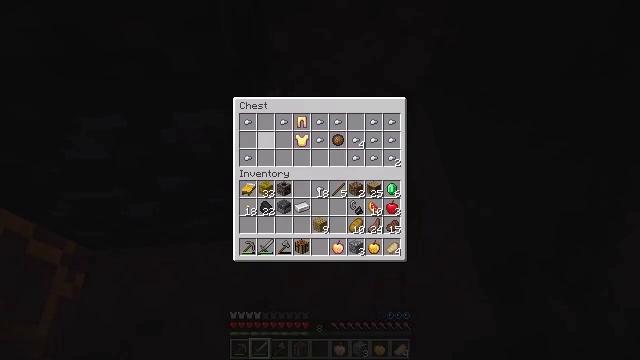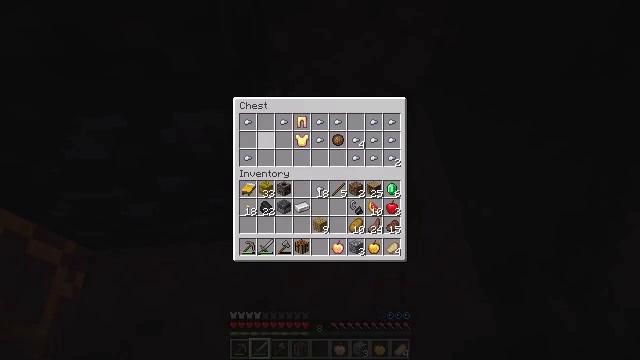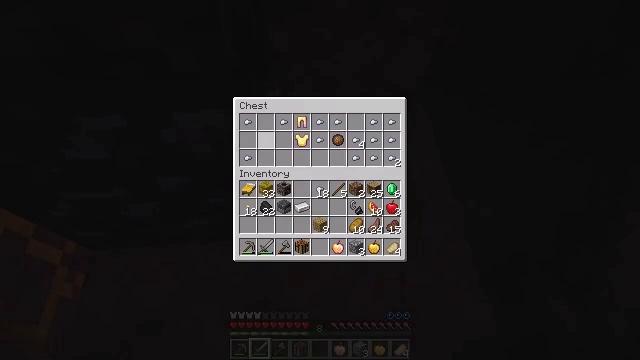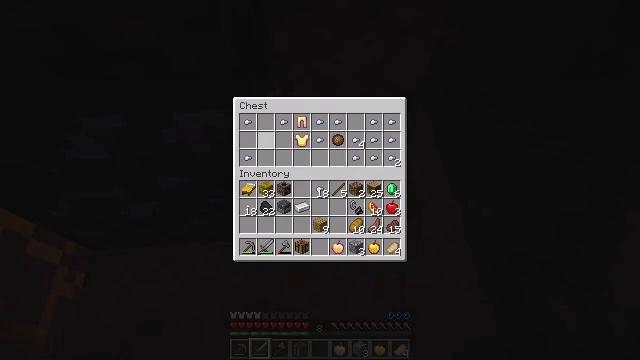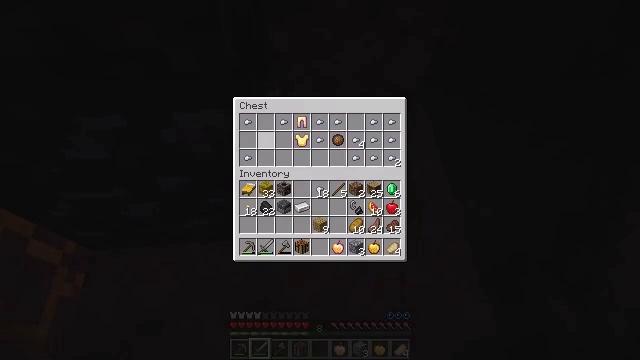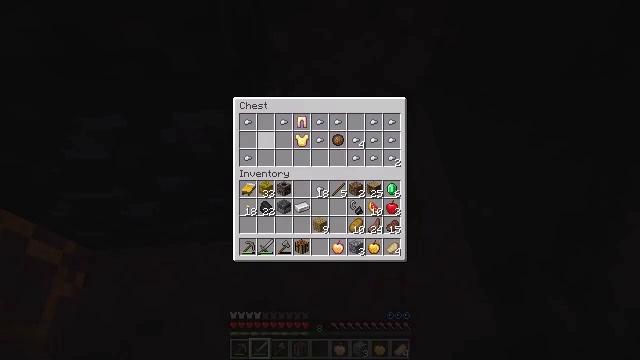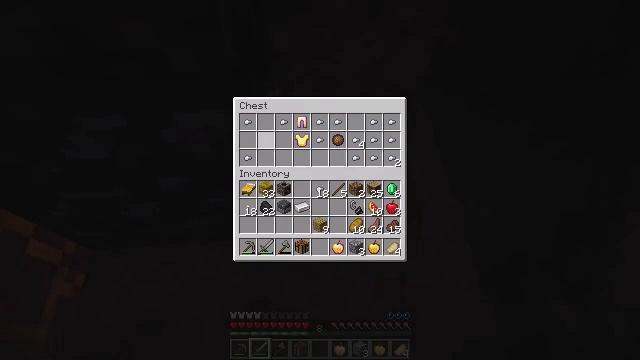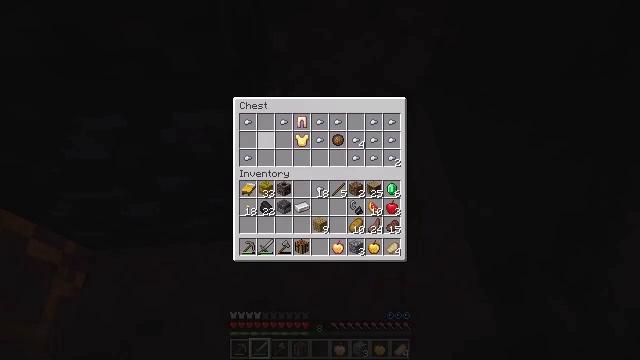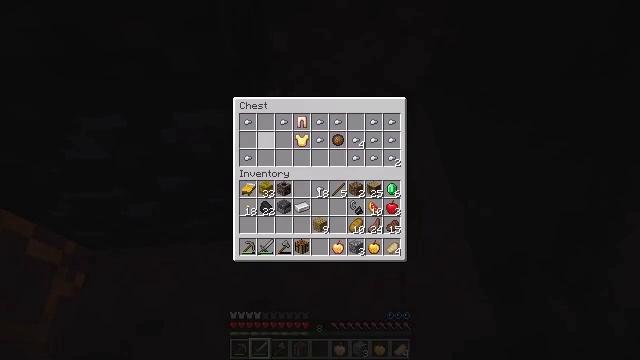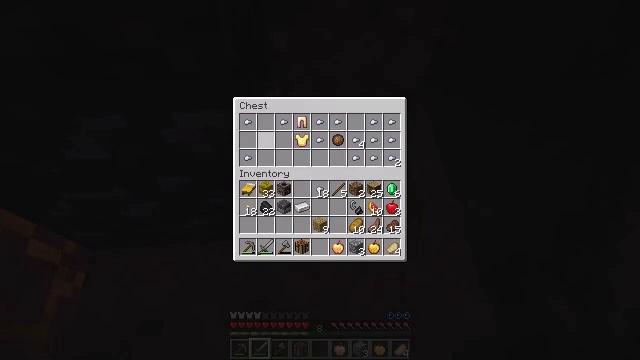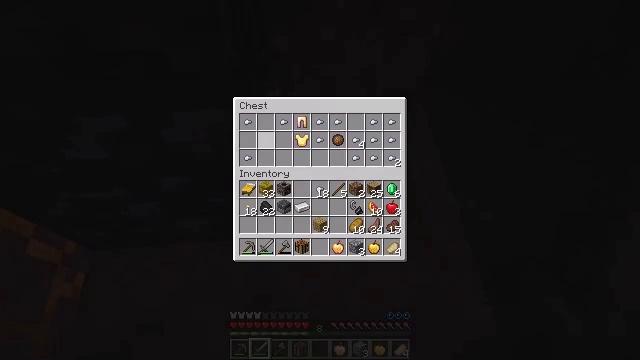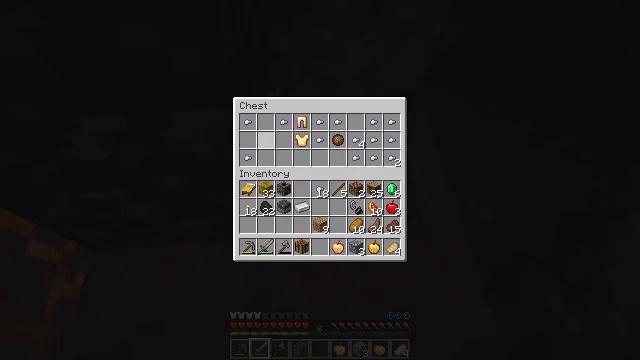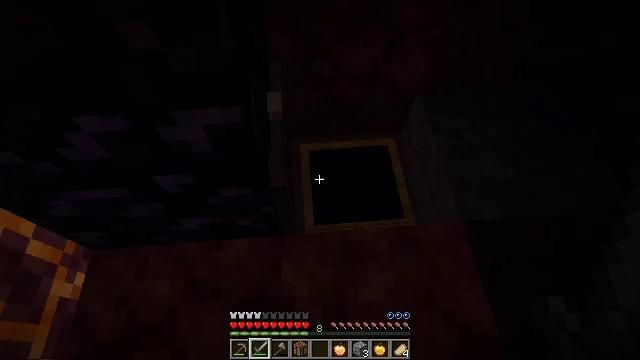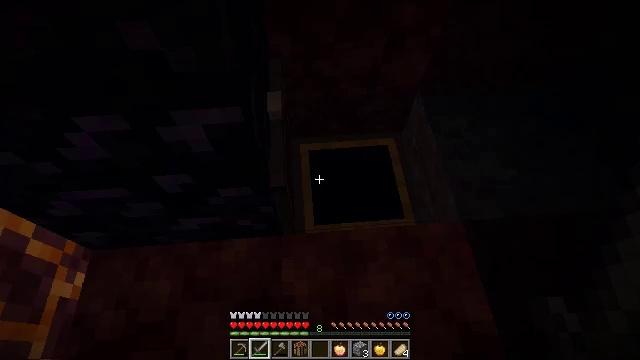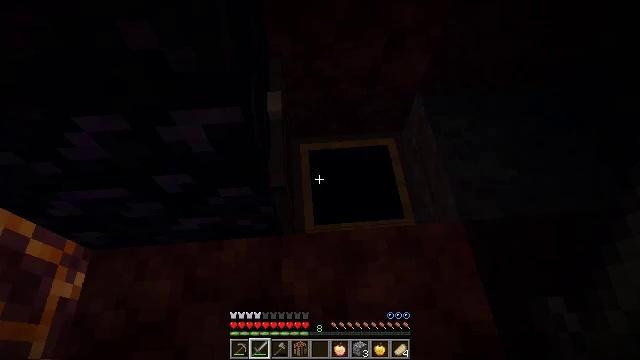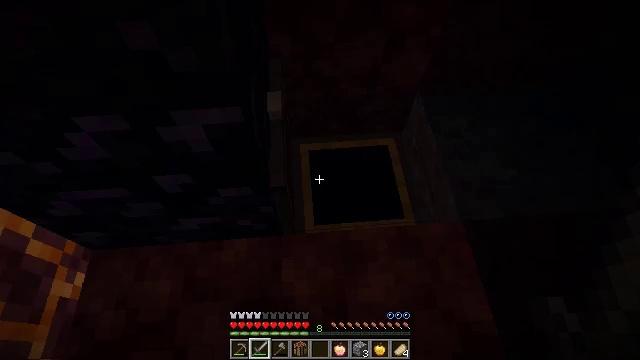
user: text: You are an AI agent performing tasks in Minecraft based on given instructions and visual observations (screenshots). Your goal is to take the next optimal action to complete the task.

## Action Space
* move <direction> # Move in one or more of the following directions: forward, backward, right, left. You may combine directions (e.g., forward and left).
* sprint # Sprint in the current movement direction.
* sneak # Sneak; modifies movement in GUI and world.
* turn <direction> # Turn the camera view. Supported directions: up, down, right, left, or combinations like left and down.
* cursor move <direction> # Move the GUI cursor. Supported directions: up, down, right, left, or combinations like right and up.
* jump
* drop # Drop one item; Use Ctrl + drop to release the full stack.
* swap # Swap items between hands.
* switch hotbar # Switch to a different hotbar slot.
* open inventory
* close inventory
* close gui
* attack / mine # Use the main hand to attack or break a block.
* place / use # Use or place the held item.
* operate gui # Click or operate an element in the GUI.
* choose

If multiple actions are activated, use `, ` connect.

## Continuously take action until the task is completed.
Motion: motion action
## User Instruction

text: Drop a leather chestplate.
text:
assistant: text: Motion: no_op
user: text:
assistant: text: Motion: no_op
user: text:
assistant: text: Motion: no_op
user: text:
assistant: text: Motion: no_op
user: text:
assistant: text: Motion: no_op
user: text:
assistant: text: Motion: no_op
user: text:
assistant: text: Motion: no_op
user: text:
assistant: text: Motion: no_op
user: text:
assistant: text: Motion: no_op
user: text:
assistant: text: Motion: no_op
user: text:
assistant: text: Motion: no_op
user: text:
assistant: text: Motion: no_op
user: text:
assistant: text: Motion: close gui
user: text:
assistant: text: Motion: no_op
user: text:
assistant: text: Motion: no_op
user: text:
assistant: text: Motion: turn left
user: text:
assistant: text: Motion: turn left and up
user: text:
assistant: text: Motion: turn left and up
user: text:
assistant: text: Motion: turn left and up
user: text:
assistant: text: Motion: move forward, turn left and up
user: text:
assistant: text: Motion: move forward
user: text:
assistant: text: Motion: move forward, turn up
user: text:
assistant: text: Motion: move forward, turn right and up
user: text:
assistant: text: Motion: move forward, turn right and up
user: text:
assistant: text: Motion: move forward, turn right, jump
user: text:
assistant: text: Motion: move forward, turn right and down, jump
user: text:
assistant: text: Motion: move forward, jump
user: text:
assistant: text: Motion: move forward, sneak, jump
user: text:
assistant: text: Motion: move forward, sneak, jump
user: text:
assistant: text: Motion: move forward, sneak, jump